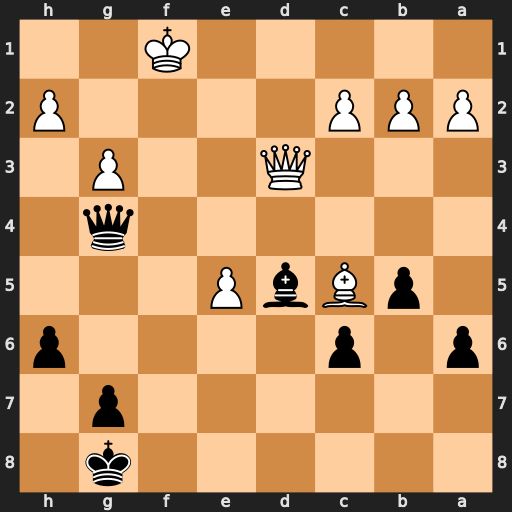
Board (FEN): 6k1/6p1/p1p4p/1pBbP3/6q1/3Q2P1/PPP4P/5K2
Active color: b
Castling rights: -
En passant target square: -
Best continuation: Bc4 Ke1 Bxd3